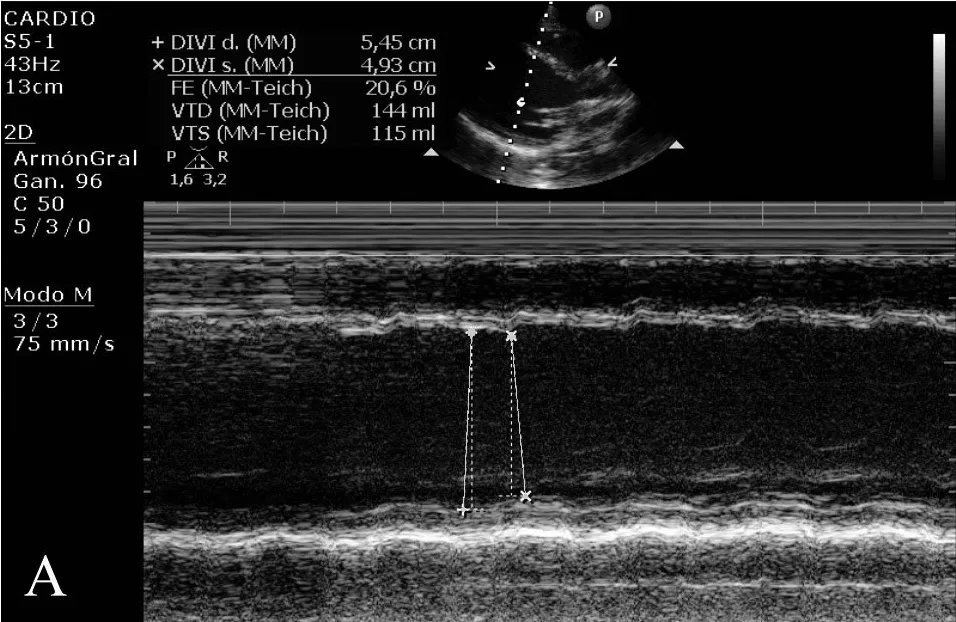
Ecocardiographic images: (A). Transthoracic echocardiogram showing severe left ventricular dysfunction.
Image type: radiology (ultrasound)